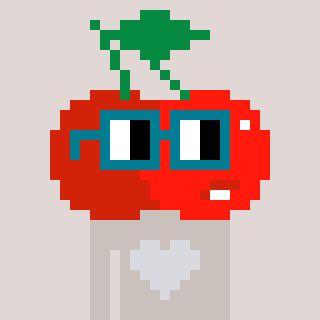
a pixel art character with square dark green glasses, a cherry-shaped head and a foggrey-colored body on a warm background